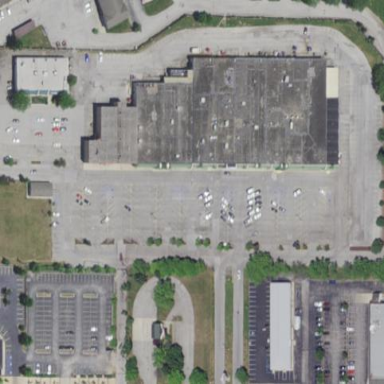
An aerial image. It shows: Retail area.